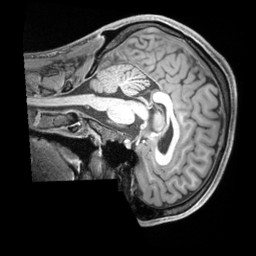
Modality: T1w
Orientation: sagittal
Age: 26
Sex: male
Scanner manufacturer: siemens
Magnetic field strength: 3 T
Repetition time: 2.2 s
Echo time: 0.00218 s